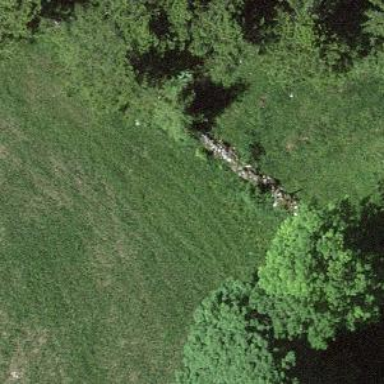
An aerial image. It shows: Wall barrier.